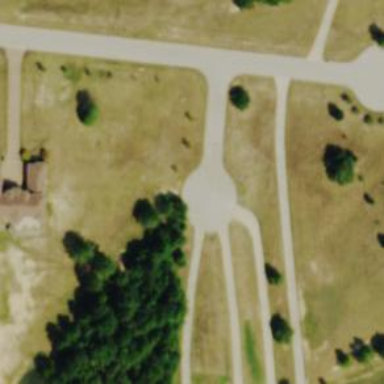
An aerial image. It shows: Driveway.